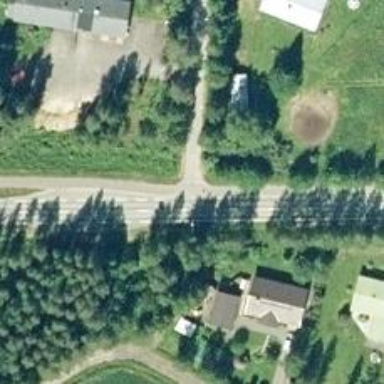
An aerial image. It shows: Uncontrolled road crossing.